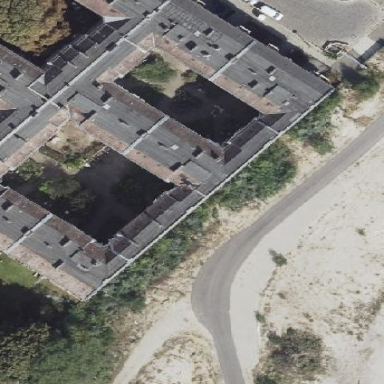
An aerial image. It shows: Saltbox-roofed apartment building.